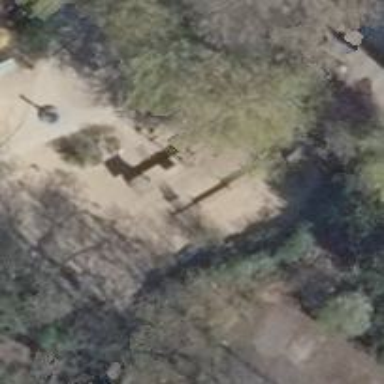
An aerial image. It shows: Black bridge in the playground.